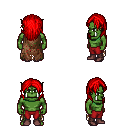
a pixel art fantasy rpg character, male body template, orc, green skin, brown tattered cape, red pants, red long hairstyle, maroon shoes, four views (front, back, left, right), 2x2 character sprite sheet, small pixel art, hard edges, no anti-aliasing